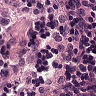
Metastatic tissue present: no